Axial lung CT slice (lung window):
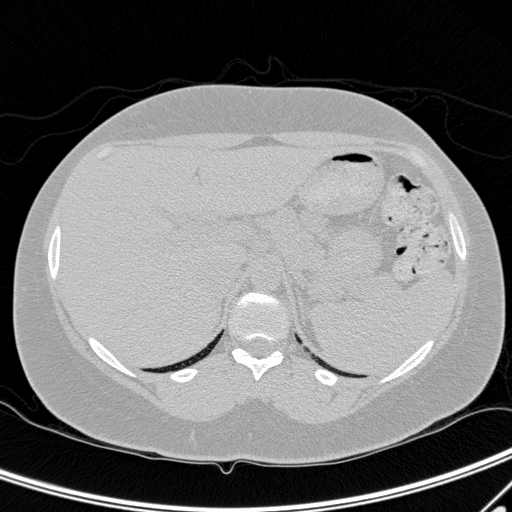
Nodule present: no